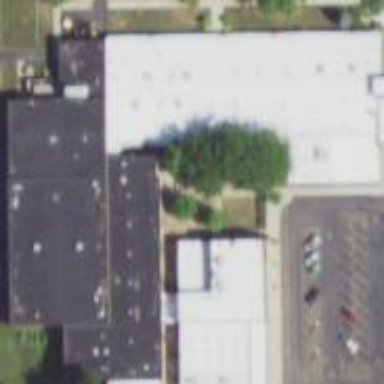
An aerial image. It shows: School building.